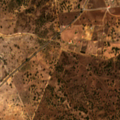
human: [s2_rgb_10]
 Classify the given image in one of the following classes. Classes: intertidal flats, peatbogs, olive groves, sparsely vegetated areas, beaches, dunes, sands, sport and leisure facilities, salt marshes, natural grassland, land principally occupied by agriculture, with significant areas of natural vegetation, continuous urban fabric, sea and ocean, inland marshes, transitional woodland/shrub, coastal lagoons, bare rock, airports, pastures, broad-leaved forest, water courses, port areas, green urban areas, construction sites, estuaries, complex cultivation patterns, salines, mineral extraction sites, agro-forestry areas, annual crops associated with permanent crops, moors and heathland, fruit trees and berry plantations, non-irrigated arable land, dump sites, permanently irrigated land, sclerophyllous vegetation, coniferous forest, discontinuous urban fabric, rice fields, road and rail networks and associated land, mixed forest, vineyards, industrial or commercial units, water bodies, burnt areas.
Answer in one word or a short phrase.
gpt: agro-forestry areas, broad-leaved forest